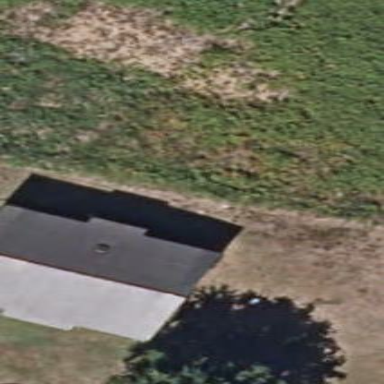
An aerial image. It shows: Simple house.